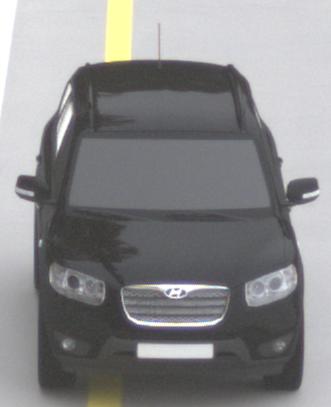
Make: Hyundai
Model: Santa Fe 2.4
Detailed model: Santa Fe (CM)
Model produced from: 2010/01
Model produced until: 2012/09
Doors: 5
Color: black
Road condition: dry road
Daytime: morning or afternoon
Contrast: low contrast